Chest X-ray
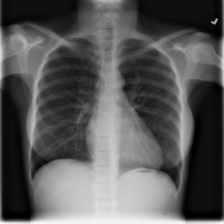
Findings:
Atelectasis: negative
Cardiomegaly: positive
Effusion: negative
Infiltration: negative
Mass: negative
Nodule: negative
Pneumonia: negative
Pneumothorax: negative
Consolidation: negative
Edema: negative
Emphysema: negative
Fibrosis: negative
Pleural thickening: negative
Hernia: negative